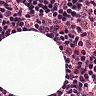
Metastatic tissue present: no